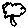
Label: tree